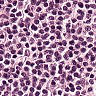
Metastatic tissue present: no